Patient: sex M, age 32
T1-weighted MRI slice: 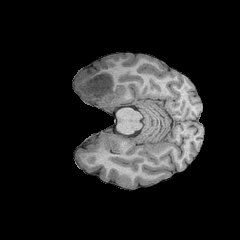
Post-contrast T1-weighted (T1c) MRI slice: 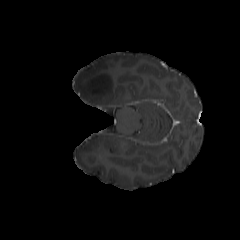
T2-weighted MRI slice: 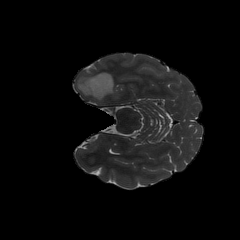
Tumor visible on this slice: yes
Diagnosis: Astrocytoma, IDH-mutant
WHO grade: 2